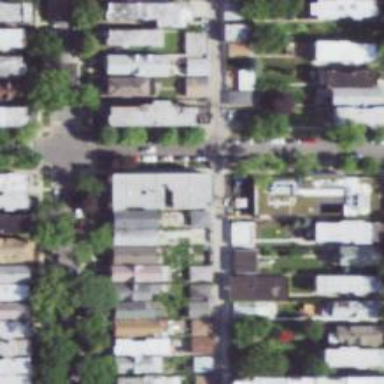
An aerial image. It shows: Alley classified as service road.